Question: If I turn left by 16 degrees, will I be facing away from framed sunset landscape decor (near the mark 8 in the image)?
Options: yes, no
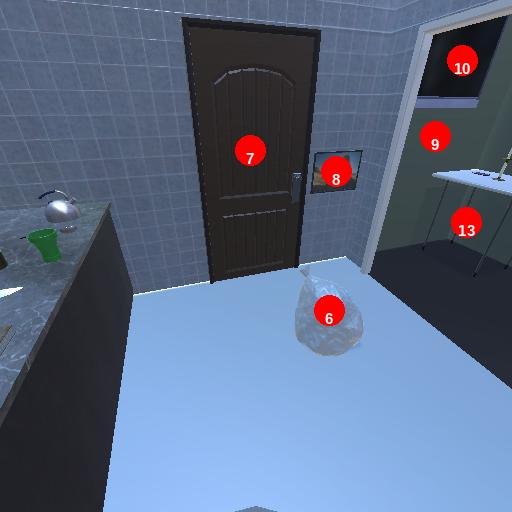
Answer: yes